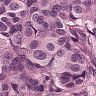
Metastatic tissue present: yes